Field crop: tomato
Growth stage: 2
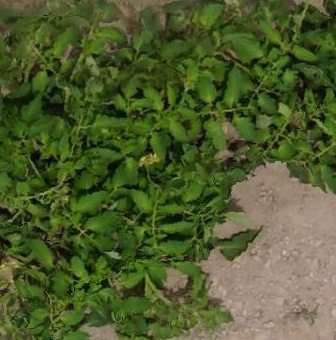
Species: tomato